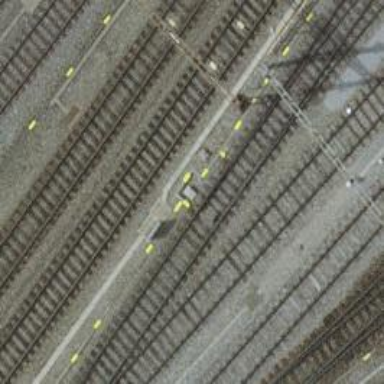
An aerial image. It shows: Railway track with electrified contact lines. This is siding track.